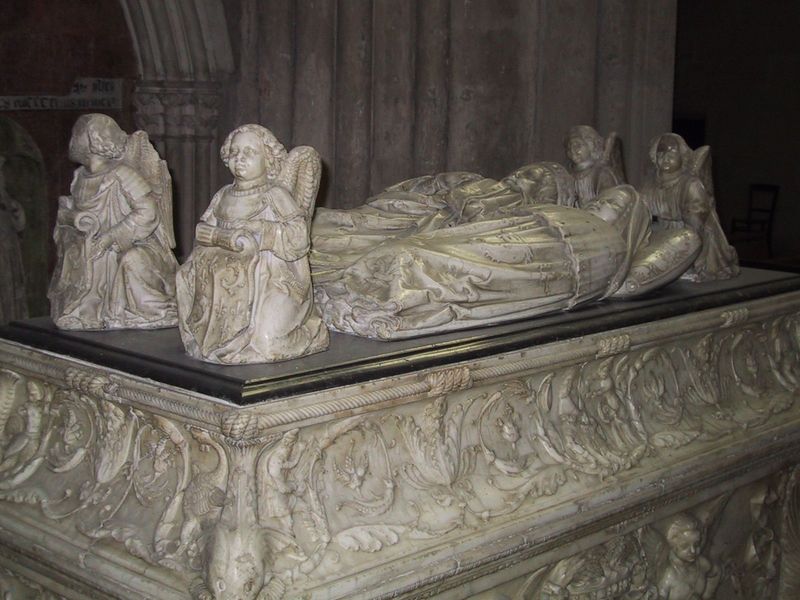
Titel: Grab der Kinder von Anne de Bretagne und Charles VIII.
Künstler: Girolamo da Fiesole
Standort: Tours, Kathedrale St. Gatien (EU - F)
Schlagwörter: dunkel, flügel, nackt, weiß, blume, kleid, marmor, schwarz, beige, kleidung, stein, tod, kirche, gewand, paar, delphin, engel, putte, skulptur, relief, liegen, kissen, könig, floral, platte, beten, ehepaar, fisch, skulpturen, saarg, sarg, statuen, sandstein, garb, grab, geistliche, schriftrolle, grabstätte, fische, grabmal, sarkophag, grabstelle, fleur de lys, unterirrdisch, engel stifterfiguren, ornwamente marmor